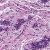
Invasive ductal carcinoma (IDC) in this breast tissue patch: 0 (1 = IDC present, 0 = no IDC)